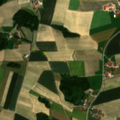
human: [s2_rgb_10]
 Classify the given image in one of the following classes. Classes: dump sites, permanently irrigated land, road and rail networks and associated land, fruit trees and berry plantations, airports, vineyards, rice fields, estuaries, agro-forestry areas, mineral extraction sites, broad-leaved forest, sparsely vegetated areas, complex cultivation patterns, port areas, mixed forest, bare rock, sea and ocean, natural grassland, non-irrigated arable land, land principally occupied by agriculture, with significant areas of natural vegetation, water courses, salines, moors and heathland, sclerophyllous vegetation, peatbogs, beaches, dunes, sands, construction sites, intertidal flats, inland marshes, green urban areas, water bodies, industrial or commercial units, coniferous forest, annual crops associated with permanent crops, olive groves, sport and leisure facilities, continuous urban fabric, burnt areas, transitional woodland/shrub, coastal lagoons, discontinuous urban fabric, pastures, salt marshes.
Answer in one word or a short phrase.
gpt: non-irrigated arable land, complex cultivation patterns, land principally occupied by agriculture, with significant areas of natural vegetation, coniferous forest